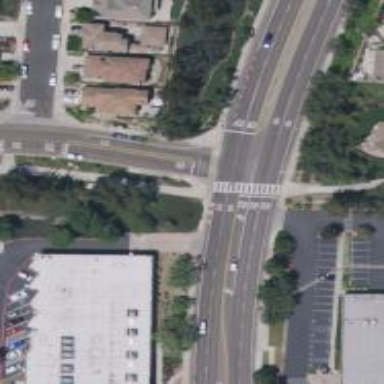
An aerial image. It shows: Stop road.